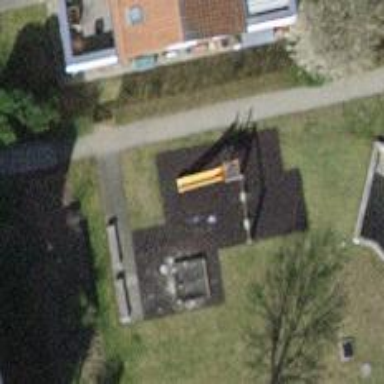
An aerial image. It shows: Playground featuring slide.